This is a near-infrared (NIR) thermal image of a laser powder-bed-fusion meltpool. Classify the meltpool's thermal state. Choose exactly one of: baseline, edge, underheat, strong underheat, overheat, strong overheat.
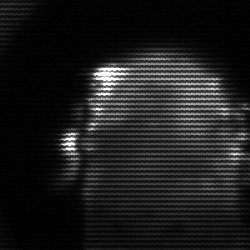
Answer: baseline